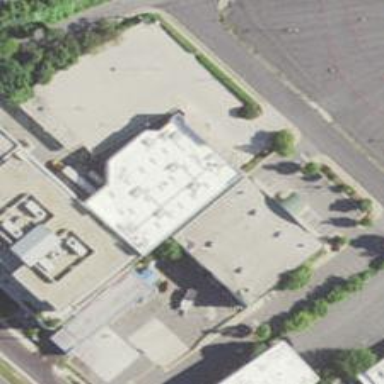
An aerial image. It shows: Building.